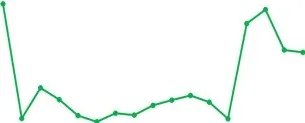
Meropenem was used from the third day onwards. The red arrow represents the start time of the final treatment plan. The patient was discharged on the 13th day and was hospitalized again on the 20th day. White blood cell count.
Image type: pathology (immunostaining)